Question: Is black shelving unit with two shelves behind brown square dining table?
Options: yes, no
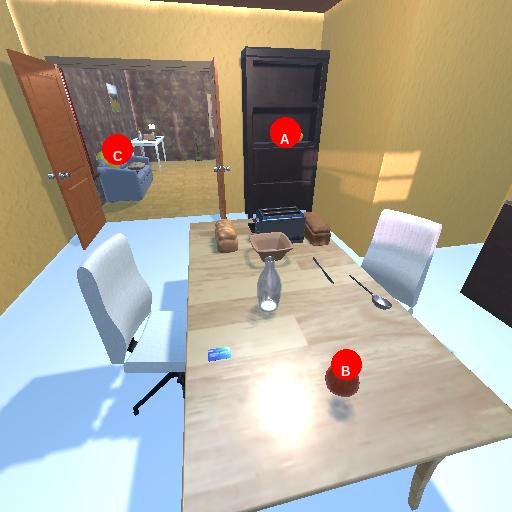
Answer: yes